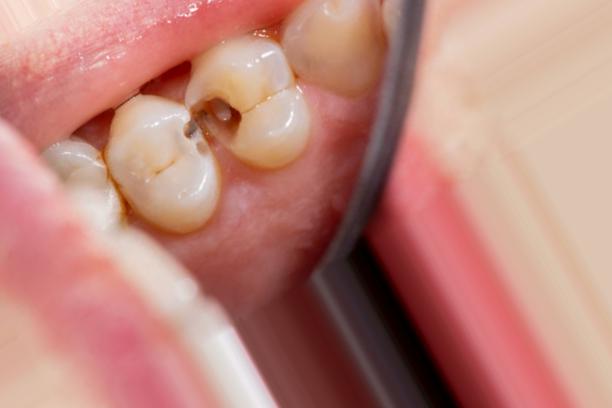
Condition: Caries